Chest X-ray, AP view. Patient: 81 years old, sex F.
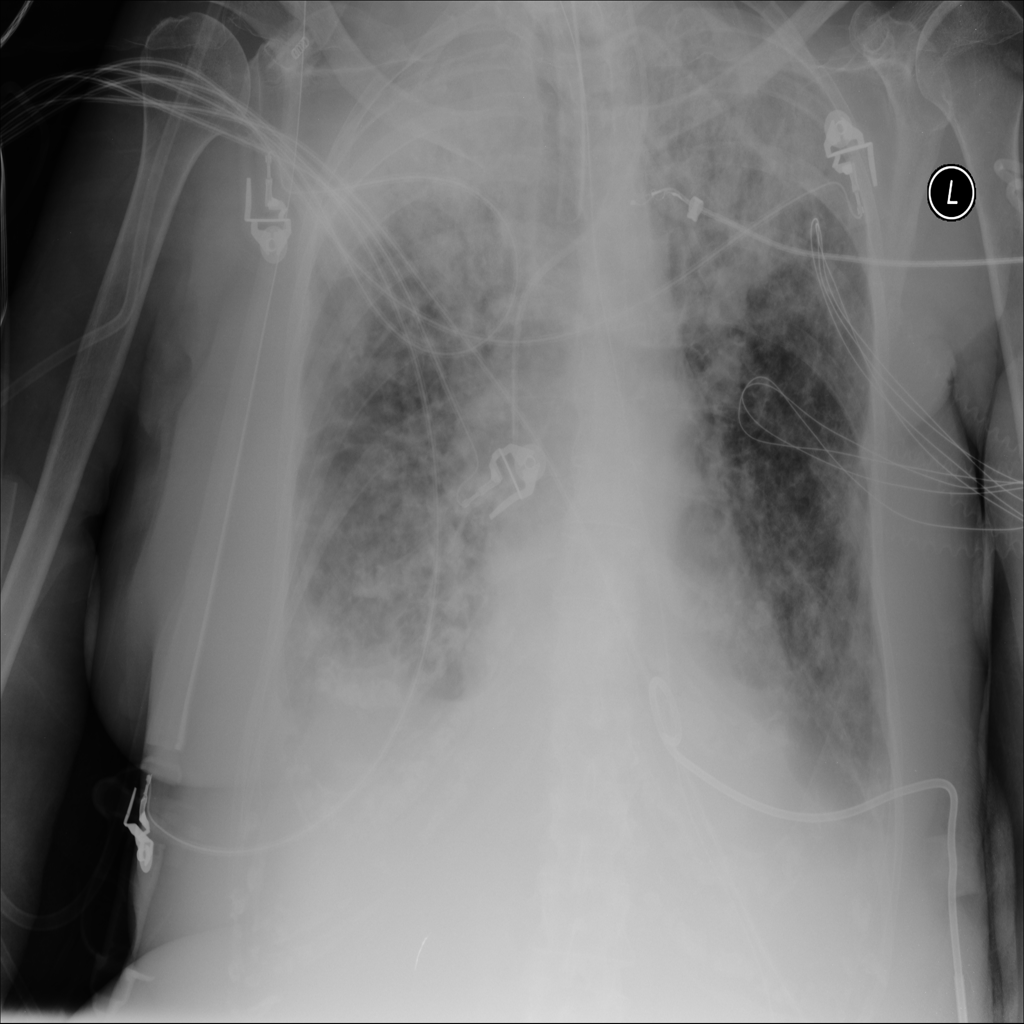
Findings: Consolidation, Infiltration, Pneumonia